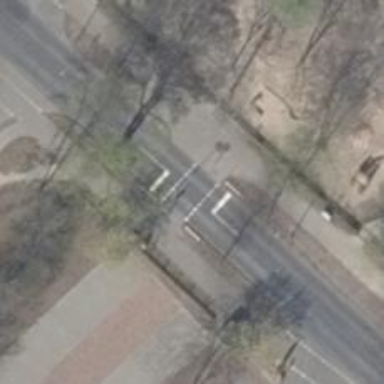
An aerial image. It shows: Crossing with traffic signals.